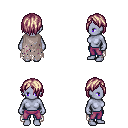
a pixel art fantasy rpg character, female body template, dark elf, purple skin, gray tattered cape, magenta pants, white blonde bangs hairstyle, four views (front, back, left, right), 2x2 character sprite sheet, small pixel art, hard edges, no anti-aliasing